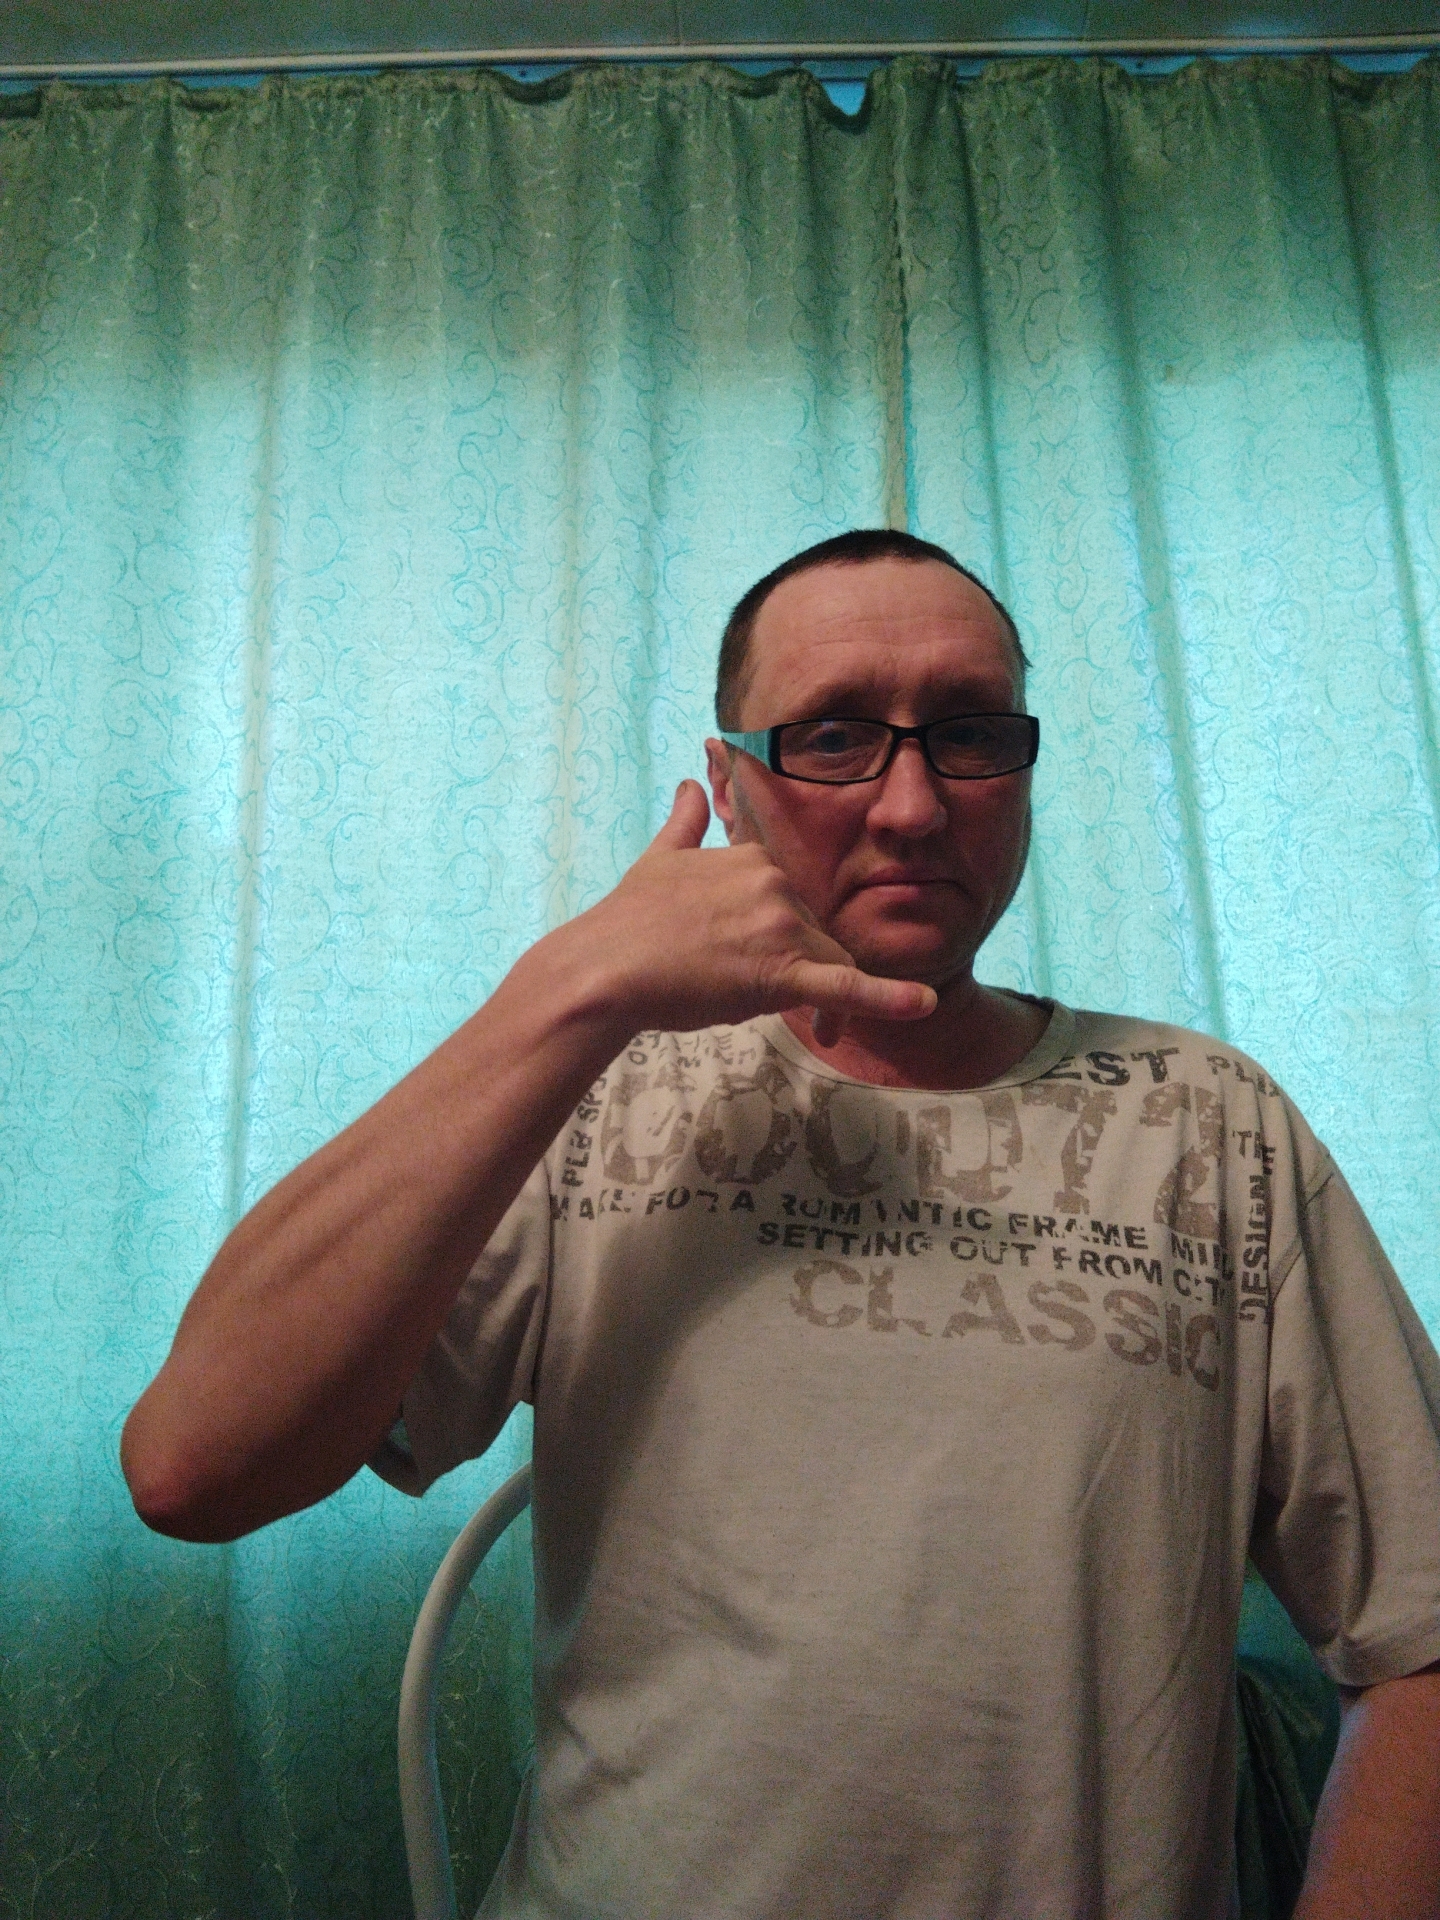
Label: noise